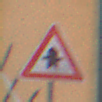
Verkehrszeichen: Vorfahrt
Umgebung: Outdoor, Urban
Tageszeit: Midday
Wetter: Overcast
Licht: Natural
Jahreszeit: NotSpecified
Kontrast: LowContrast